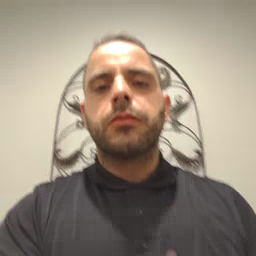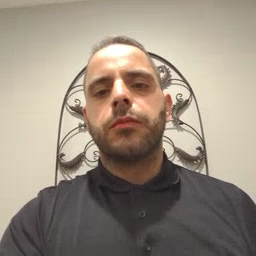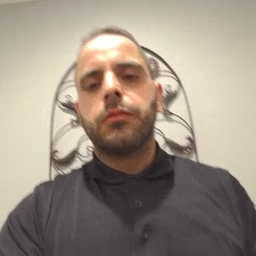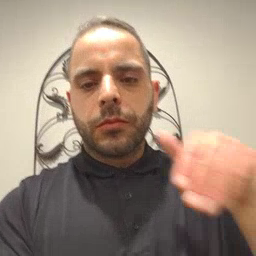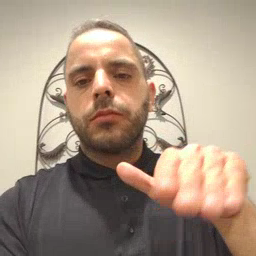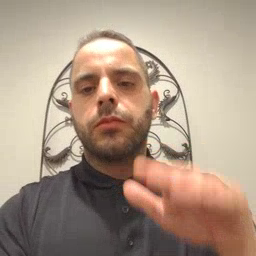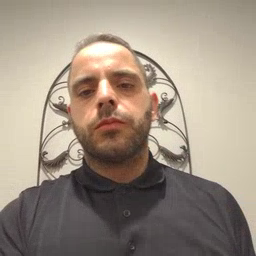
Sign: into